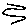
Label: zigzag